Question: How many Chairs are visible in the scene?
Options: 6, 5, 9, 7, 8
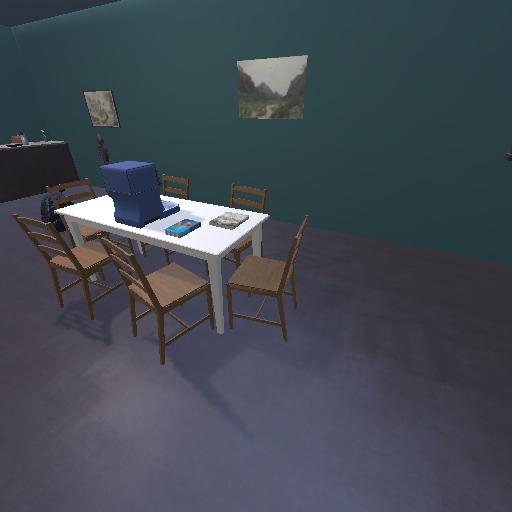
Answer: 6